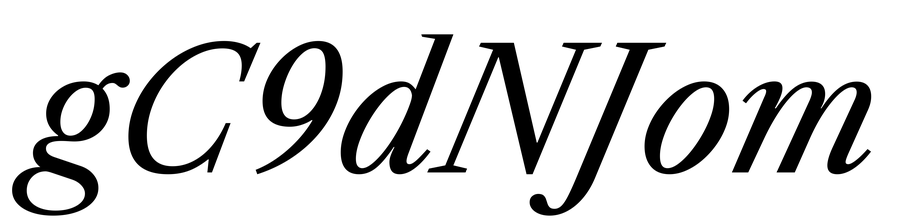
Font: LibreCaslonText-Italic_Italic